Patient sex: M
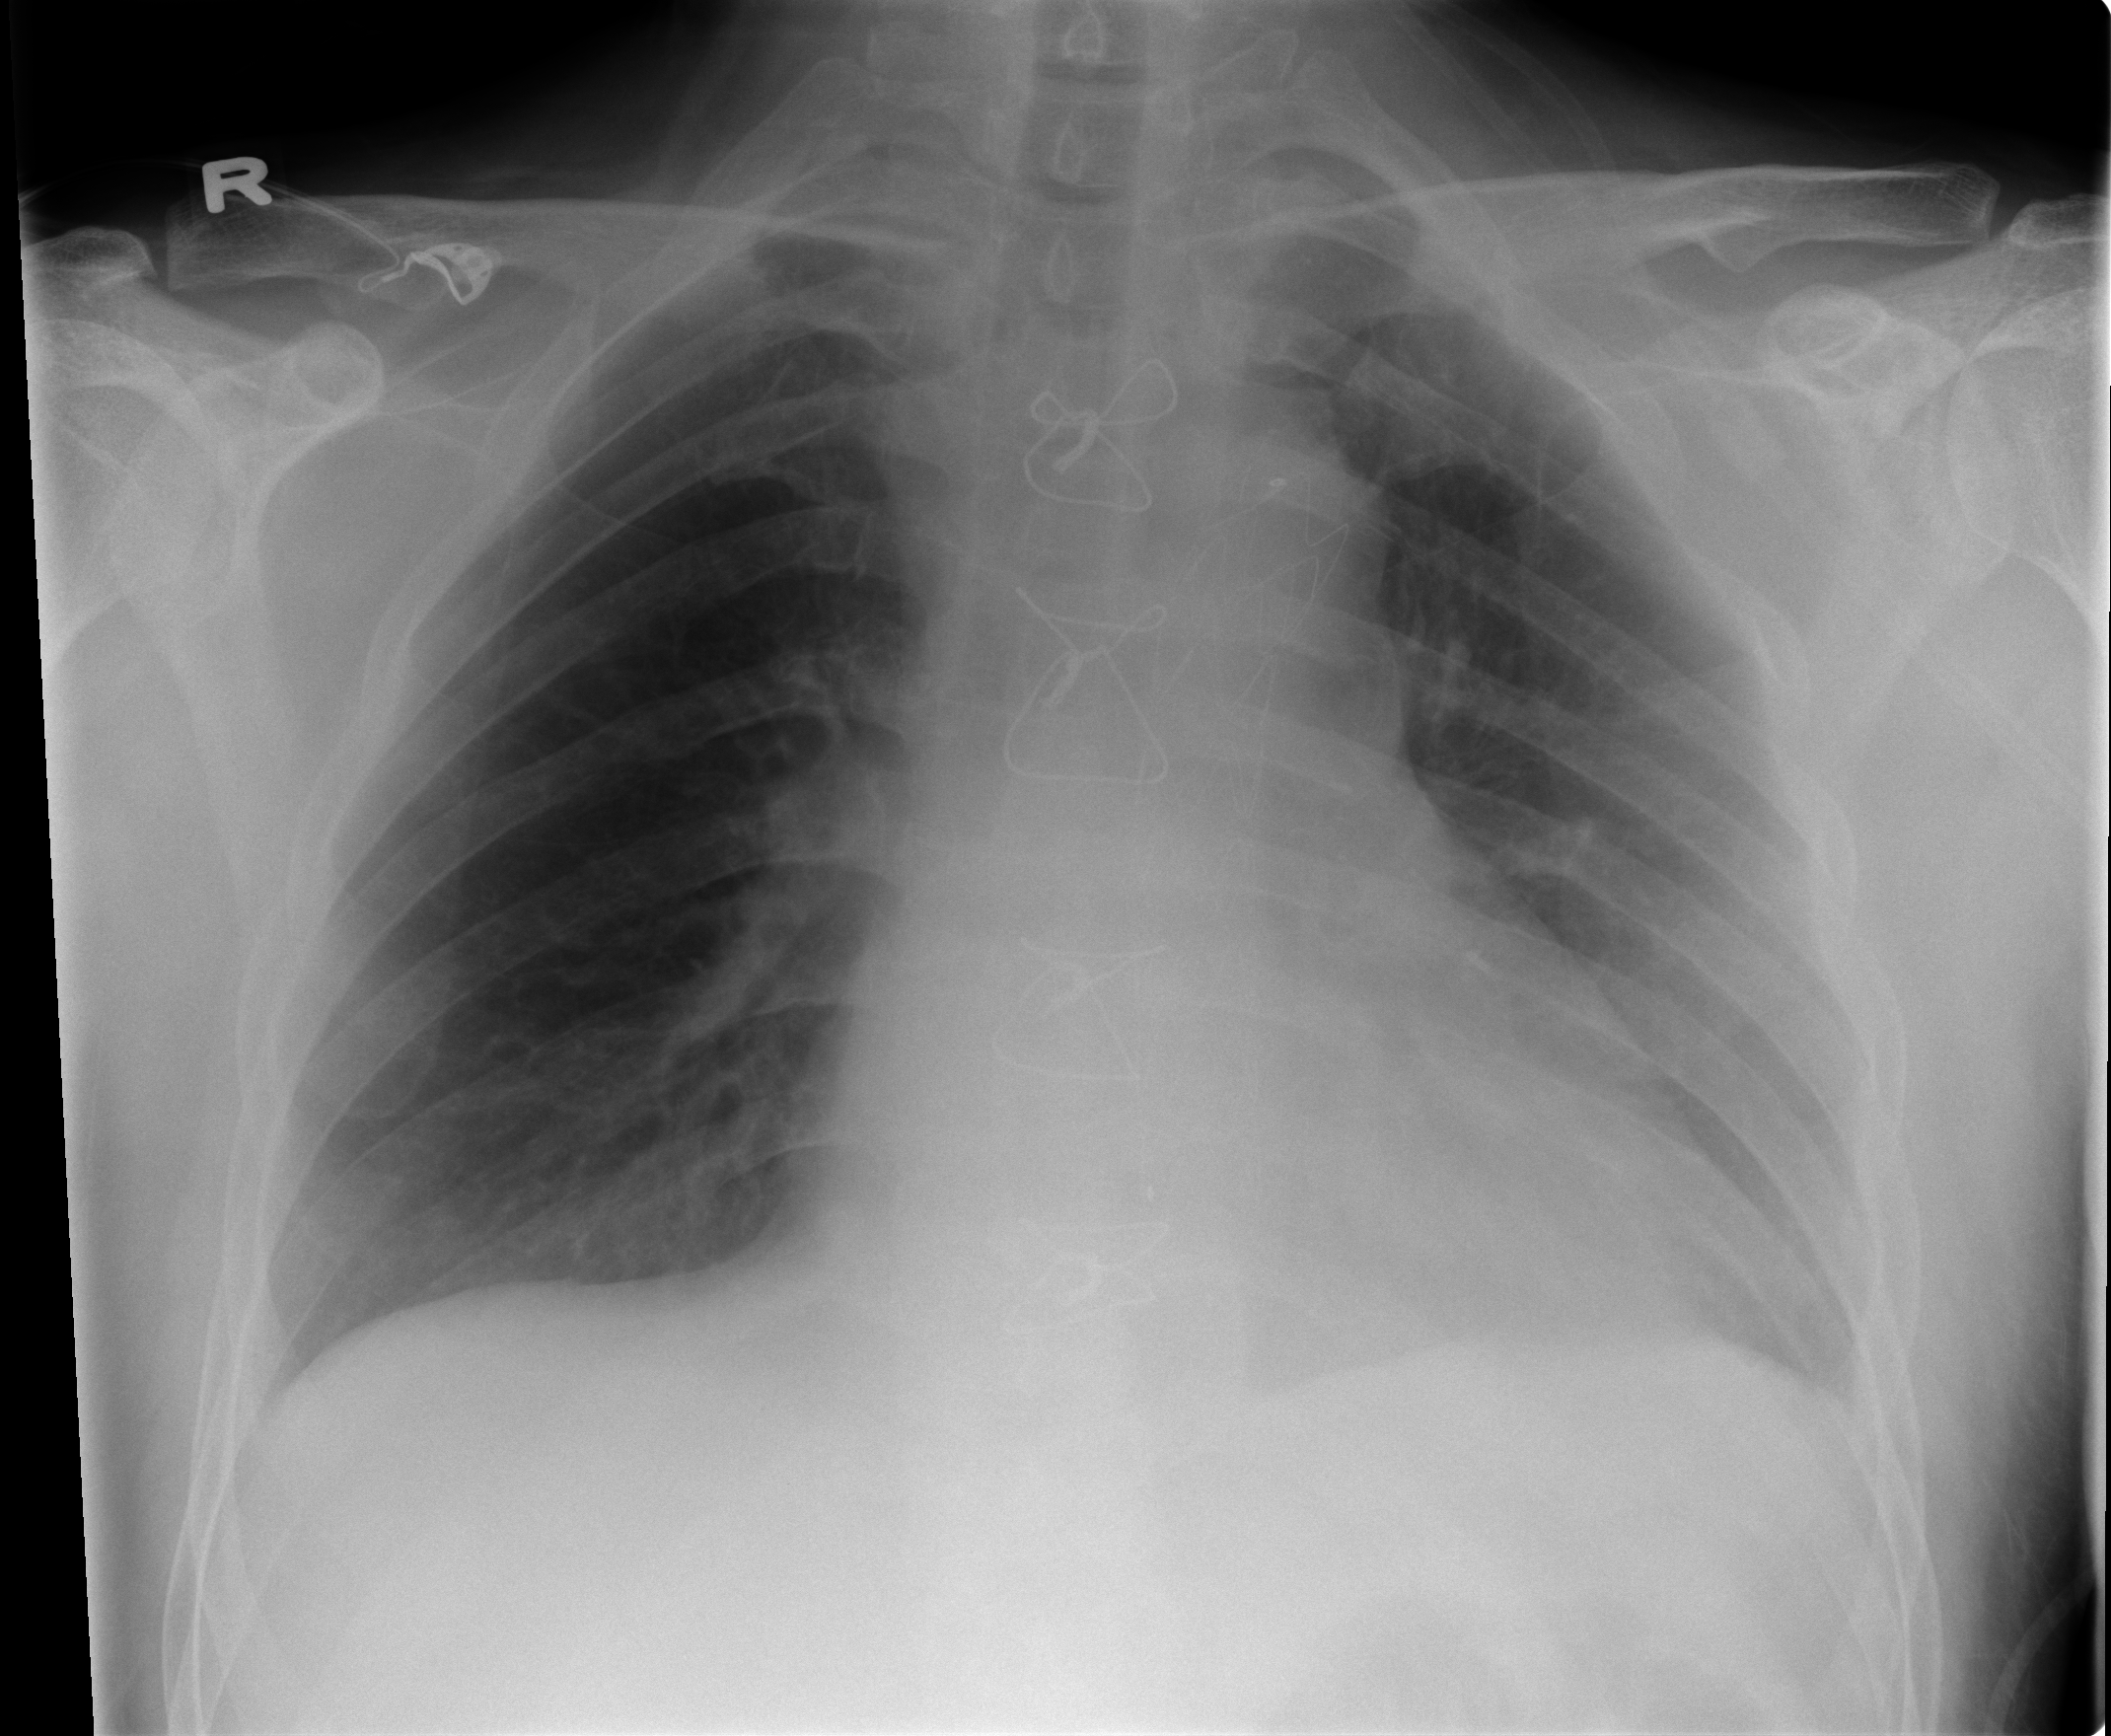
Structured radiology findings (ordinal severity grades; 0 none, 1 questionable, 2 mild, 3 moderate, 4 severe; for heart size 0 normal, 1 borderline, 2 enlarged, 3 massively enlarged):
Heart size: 2
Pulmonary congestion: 0
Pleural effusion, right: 0
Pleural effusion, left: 2
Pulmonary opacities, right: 0
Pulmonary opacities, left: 0
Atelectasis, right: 0
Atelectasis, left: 2